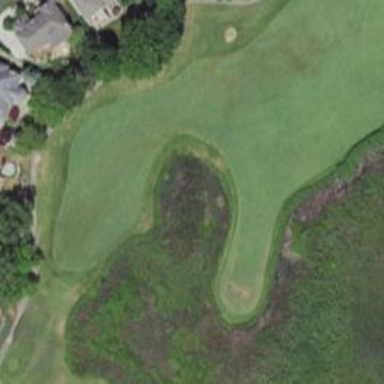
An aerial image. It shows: View of golf hole.